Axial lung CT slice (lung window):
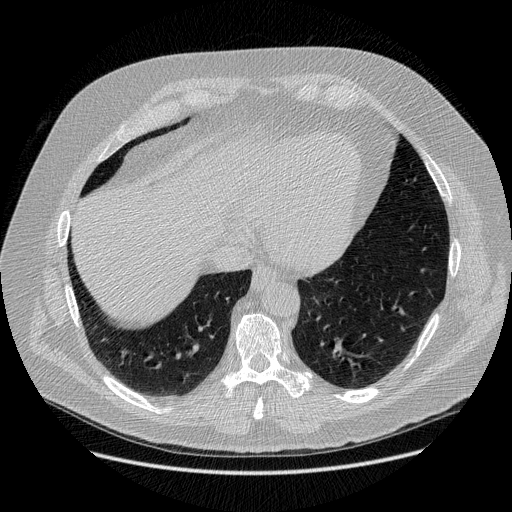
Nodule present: no